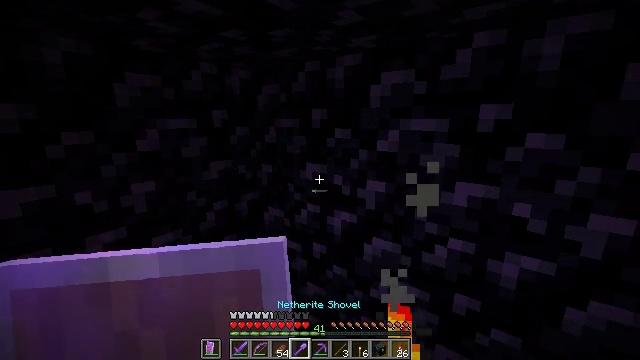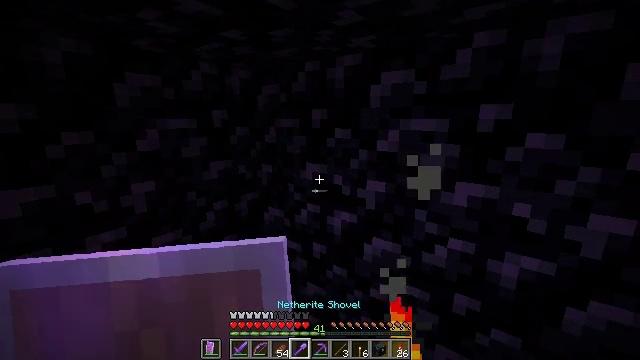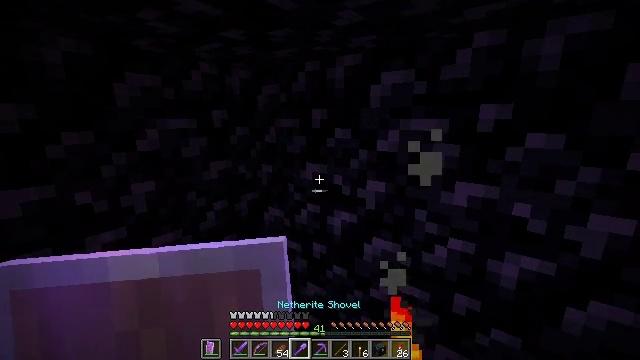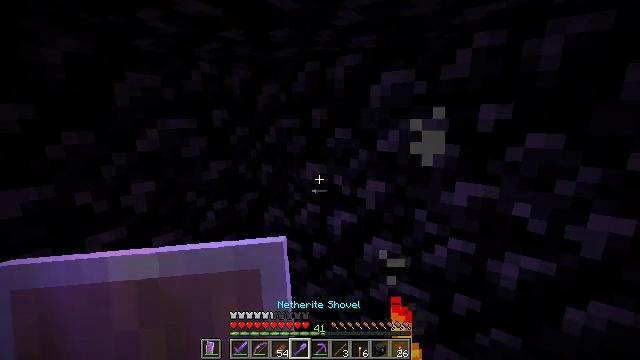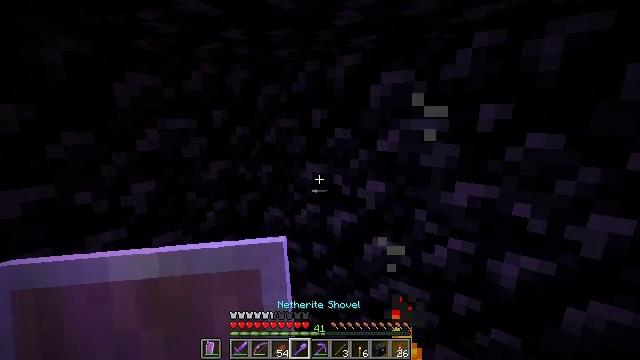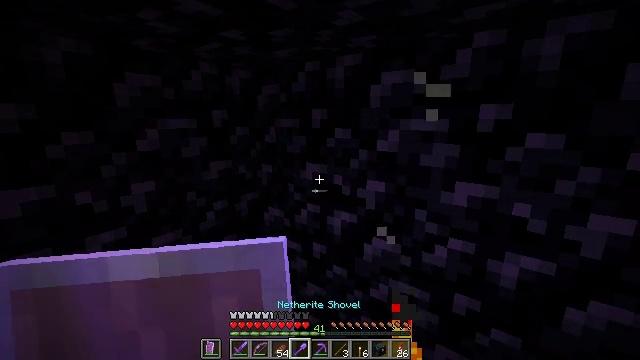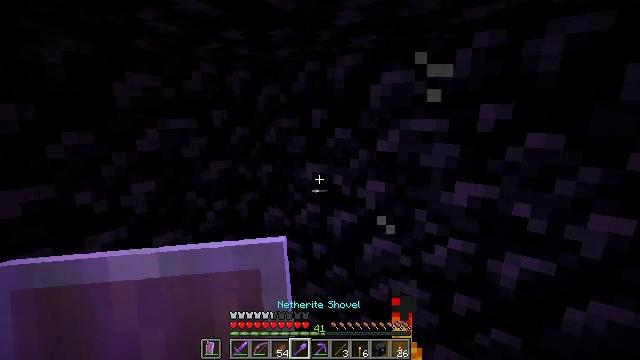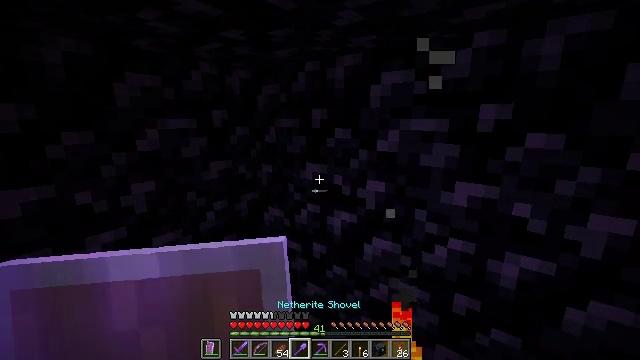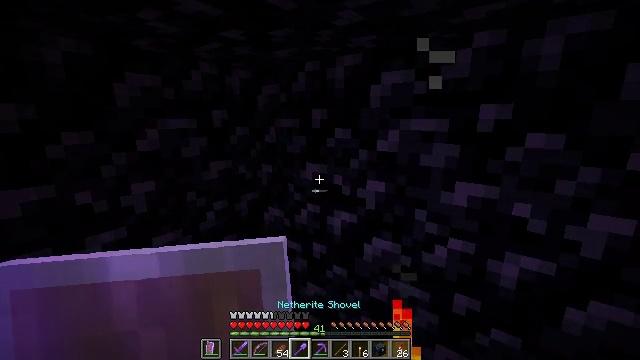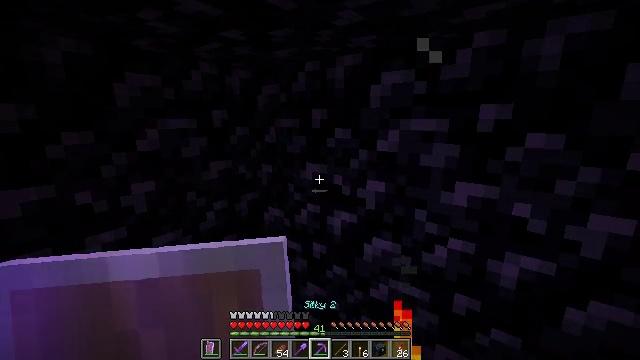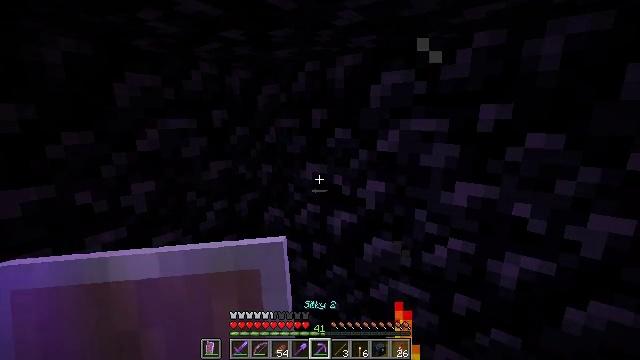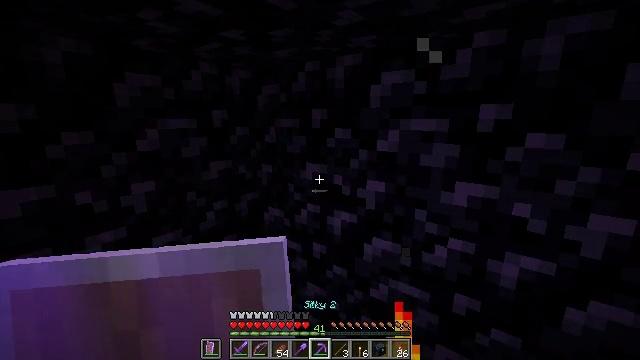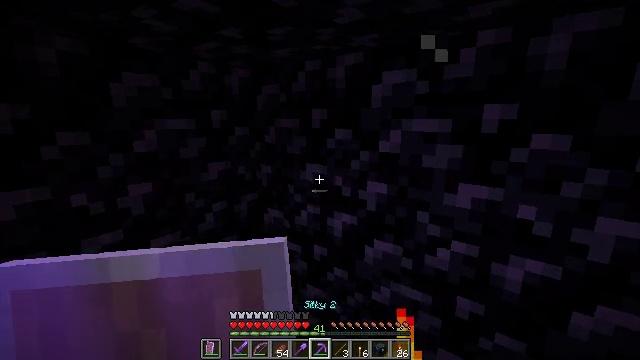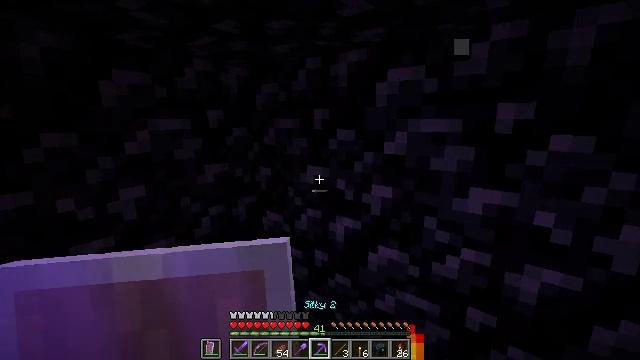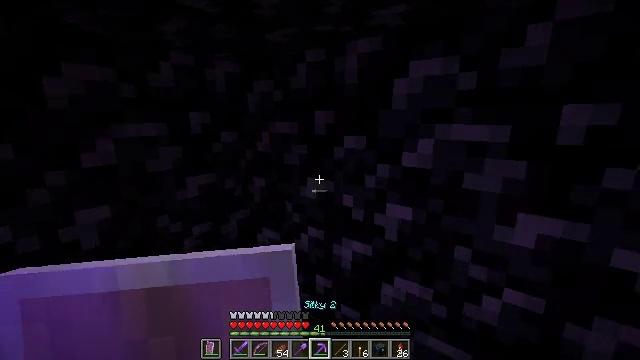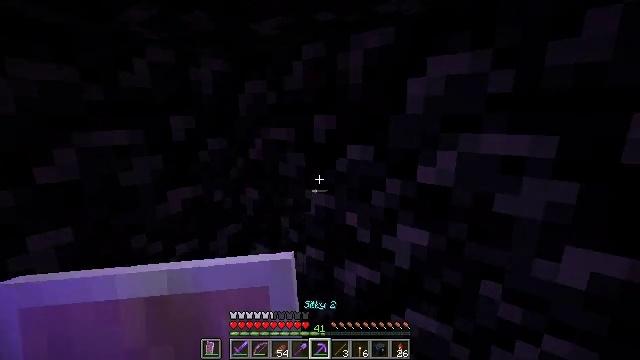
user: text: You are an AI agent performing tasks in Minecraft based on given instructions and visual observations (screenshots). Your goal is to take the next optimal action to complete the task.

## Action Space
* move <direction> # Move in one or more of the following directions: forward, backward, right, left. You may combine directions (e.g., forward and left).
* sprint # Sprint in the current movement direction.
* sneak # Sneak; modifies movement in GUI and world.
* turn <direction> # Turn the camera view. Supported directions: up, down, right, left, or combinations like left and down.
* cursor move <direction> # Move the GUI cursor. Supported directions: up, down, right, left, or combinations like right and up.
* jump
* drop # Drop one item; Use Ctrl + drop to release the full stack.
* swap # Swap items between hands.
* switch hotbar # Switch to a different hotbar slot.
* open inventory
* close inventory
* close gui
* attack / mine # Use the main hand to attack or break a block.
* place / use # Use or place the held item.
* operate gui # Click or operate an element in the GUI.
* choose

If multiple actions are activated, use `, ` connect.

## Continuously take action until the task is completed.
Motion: motion action
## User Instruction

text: Break the obsidian using a diamond or netherite pickaxe.
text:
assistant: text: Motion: no_op
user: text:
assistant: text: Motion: no_op
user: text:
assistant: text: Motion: no_op
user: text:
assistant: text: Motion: no_op
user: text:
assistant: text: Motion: no_op
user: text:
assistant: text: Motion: no_op
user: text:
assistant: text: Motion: no_op
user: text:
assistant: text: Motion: no_op
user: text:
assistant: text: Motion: no_op
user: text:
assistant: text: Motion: no_op
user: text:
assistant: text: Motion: no_op
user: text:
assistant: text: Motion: move forward
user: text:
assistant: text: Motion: move forward
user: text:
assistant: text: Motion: move forward
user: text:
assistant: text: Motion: move forward, attack / mine
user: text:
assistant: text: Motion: attack / mine
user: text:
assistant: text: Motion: attack / mine
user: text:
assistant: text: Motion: attack / mine
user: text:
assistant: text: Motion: attack / mine
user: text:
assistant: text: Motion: attack / mine
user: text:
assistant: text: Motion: attack / mine
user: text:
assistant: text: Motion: attack / mine
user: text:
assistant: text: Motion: attack / mine
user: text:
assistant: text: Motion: attack / mine
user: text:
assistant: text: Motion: turn right, attack / mine
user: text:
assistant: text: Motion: turn right, attack / mine
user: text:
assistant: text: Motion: turn right, attack / mine
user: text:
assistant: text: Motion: attack / mine
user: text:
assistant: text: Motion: attack / mine
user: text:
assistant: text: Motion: attack / mine